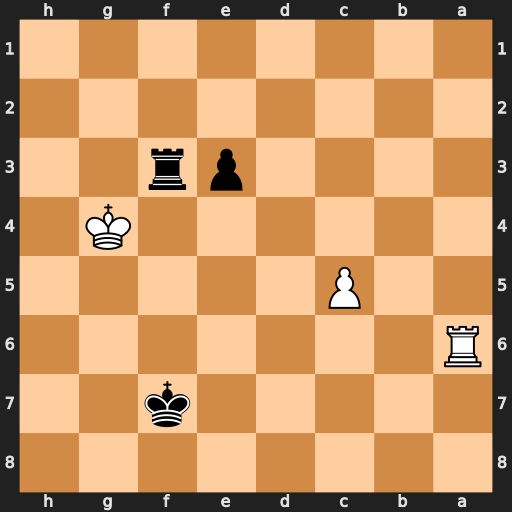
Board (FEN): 8/5k2/R7/2P5/6K1/4pr2/8/8
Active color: b
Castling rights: -
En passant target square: -
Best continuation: e2 Kxf3 e1=Q